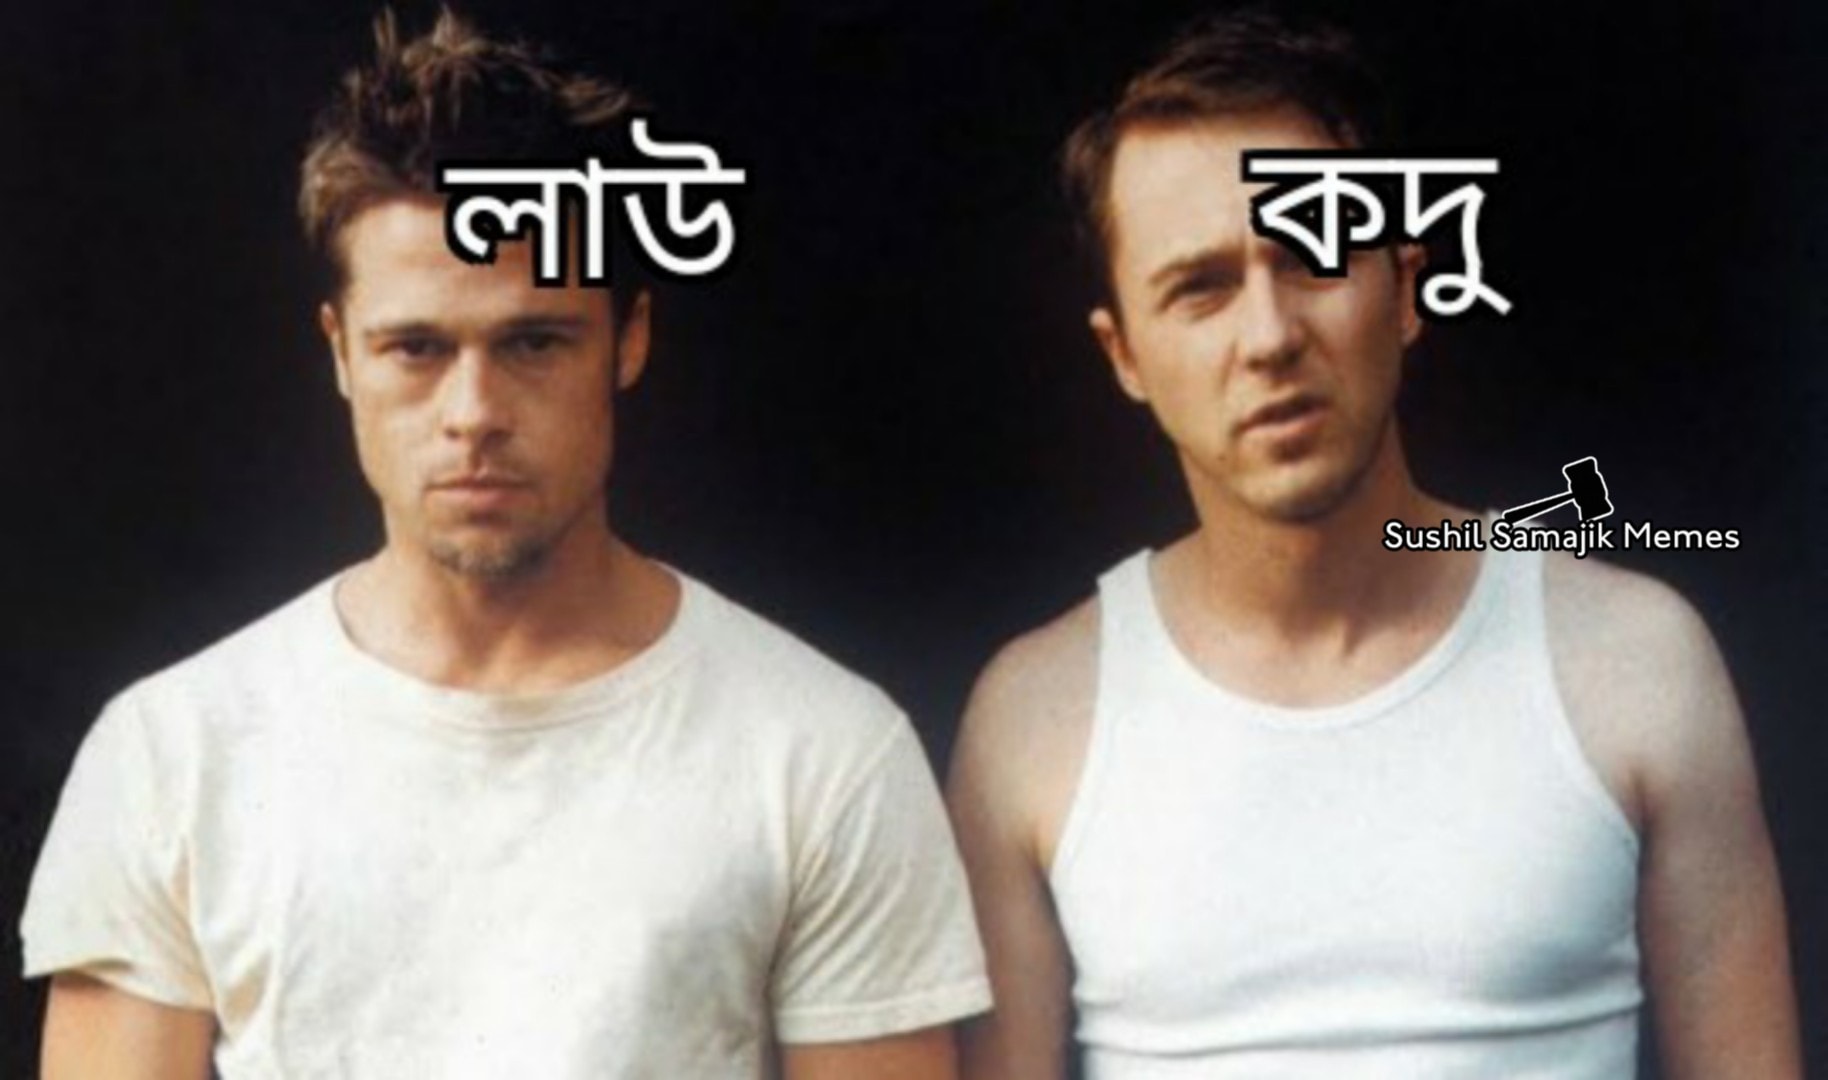
Caption: লাউ     কদু
Label: non-hate